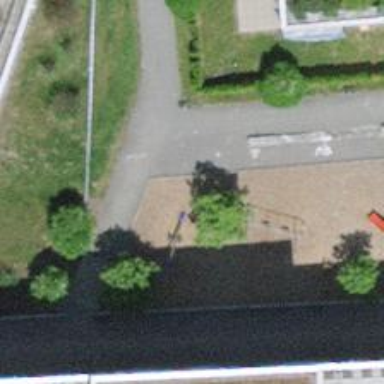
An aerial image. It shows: Playground area for leisure land.